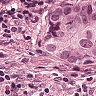
Metastatic tissue present: yes